Sex: F
Age: 55
Scanner: Avanto
Primary tumour origin: Ca Bronchi
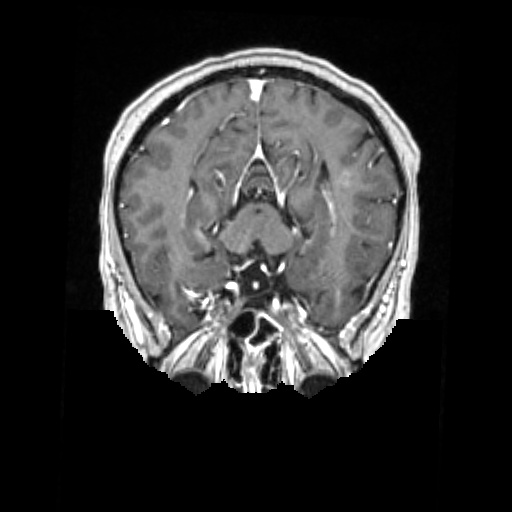
Segmented lesion volume (cc): 0.5328
Number of lesion components: 1